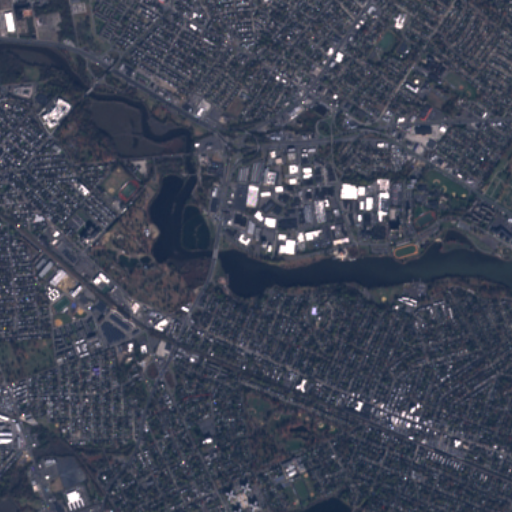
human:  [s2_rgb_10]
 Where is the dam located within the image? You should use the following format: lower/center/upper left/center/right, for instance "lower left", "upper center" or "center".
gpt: The dam is located in the center of the image.
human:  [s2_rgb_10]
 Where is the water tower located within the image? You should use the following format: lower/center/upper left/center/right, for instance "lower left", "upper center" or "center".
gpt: The water tower is located in the lower right of the image.
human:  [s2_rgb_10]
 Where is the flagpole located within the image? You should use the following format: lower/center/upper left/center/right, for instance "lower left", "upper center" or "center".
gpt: The flagpole is located in the center left of the image.
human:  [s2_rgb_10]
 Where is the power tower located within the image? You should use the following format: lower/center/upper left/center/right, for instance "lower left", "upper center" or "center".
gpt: There is no power tower in the image.